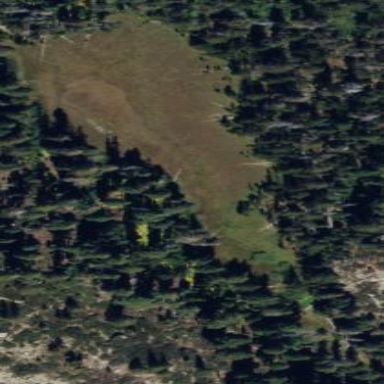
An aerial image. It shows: Wet meadow characterized by grassland vegetation.